Question: I tried to do this:
(n-input number 1<=n<=100, firstly x=0.1)

I have to print a table with a count of summations and X-es
I tried to solve that with recursion, but it's takes very long time:(
I only want to know the algorithm.
My attempt:
'''
#include <iostream>
using namespace std;
int main()
{
int N;
cin >> N;
double x = 0.1, mx2 = -x*x*2;
int i;
double part = 1, sum = 1;
for (i = 2; i < N; i+=2) {
part *= mx2/((i-1)*i);
sum += part;
cout<<"sum= "<<sum<<endl;
}
return 0;
}
'''
Is that right?
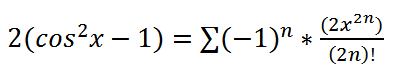
Answer: For calculating 'x^2n' note that in previous step you have 'x^2(n-1)' so just required to multiply it with 'x^2'.
Also for calculating '(2n)!', in previous step you had '(2(n-1))!' so just need to multiply it by '(2n-1)*2n'.
In fact just one extra variable helps you, which holds the value of x^2n / (2n)! in each step, to just multiply it to appropriated value in next step.
Your current code problem is in this line:
'''
cout<<"sum= "<<sum<<endl;
'''
cause cout is very time consuming job, and in each iteration of for loop you want do it.
Instead of that, if is required to have such a cout, create char stream and insert the value of your sum into this, and at last just with one cout show all results.